Field crop: maize
Growth stage: 2
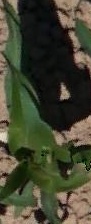
Species: maize